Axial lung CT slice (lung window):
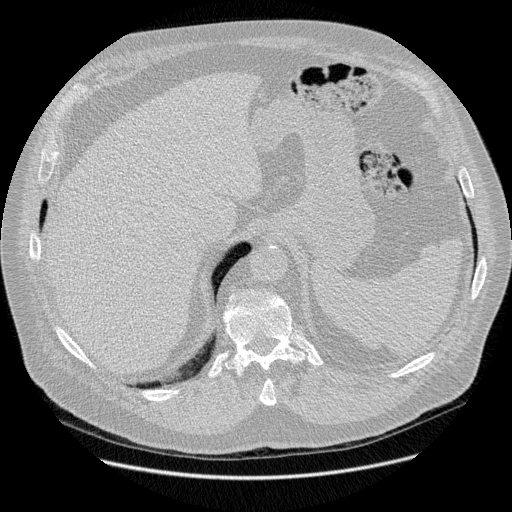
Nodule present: no